九年级 · 度量几何学
如图, 在 $\odot O$ 中, $A B, C D$ 是两条弦, $O M \perp C D, O N \perp A B$, 如果 $A B=C D$, 则下列结论不正确的是( )

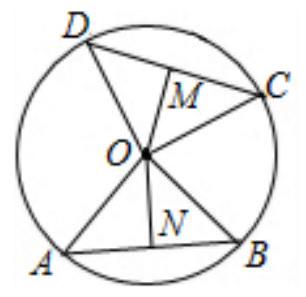
A. $\angle A O N=\angle D O M$
B. $A N=D M$
C. $O M=D M$
D. $O M=O N$

答案: C
解析: 【分析】

本题考查圆的认识, 垂径定理、全等三角形的判定和性质等知识, 解题的关键是熟练掌握基本知识,属于中考常考题型.

根据垂径定理和已知条件, 利用全等三角形的性质证明即可;

【解答】

解: $\because O M \perp C D, O N \perp A B, A B=C D$,

$\therefore D M=C M=\frac{1}{2} C D, A N=N B=\frac{1}{2} A B$,

$\therefore A N=D M$, 故 $B$ 正确,

$\because O A=O D$,

$\therefore$ Rt $\triangle A O N \cong R t \triangle D O M(H L)$,

$\therefore \angle A O N=\angle D O M, O N=O M$, 故 $A 、 D$ 正确,

当 $\angle D O C=90^{\circ}$ 时, $O M=D M$, 根据题意不能判断, 故 $C$ 错误,

故选: $C$.